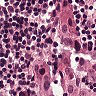
Metastatic tissue present: yes